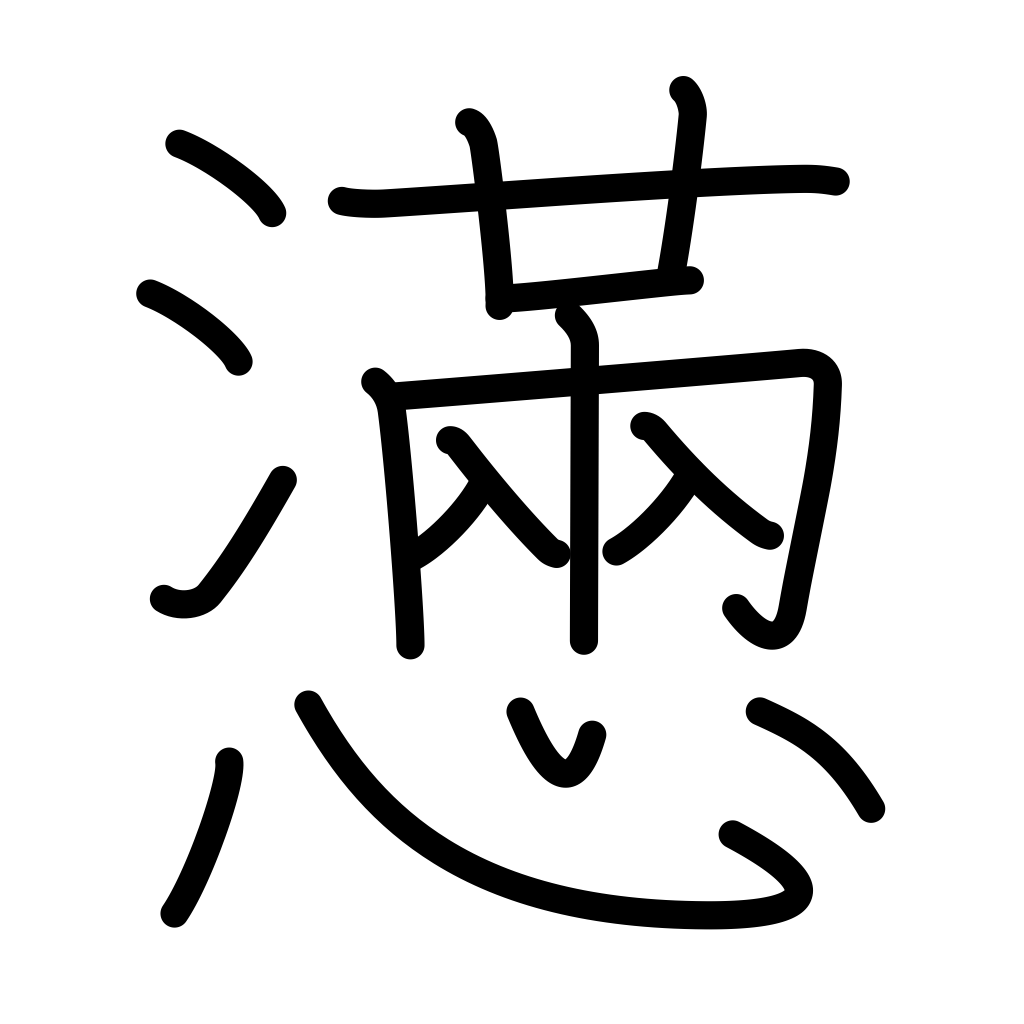
Meaning: worry, agony, anger